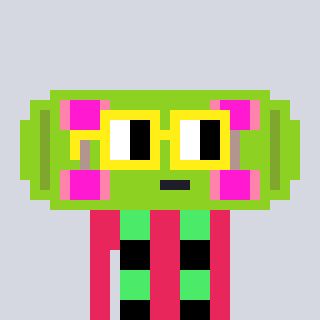
a pixel art character with square yellow glasses, a skateboard-shaped head and a redpinkish-colored body on a cool background